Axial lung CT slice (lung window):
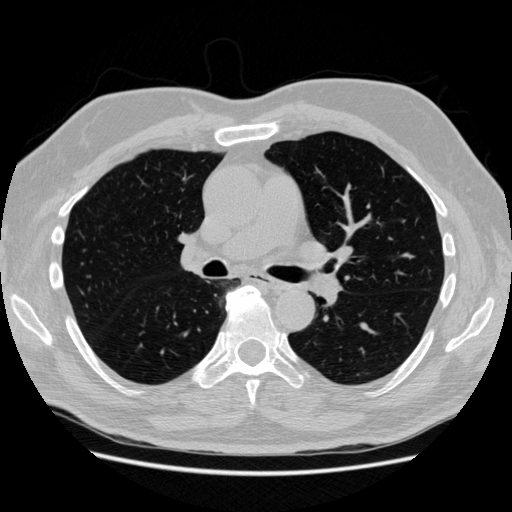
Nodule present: no